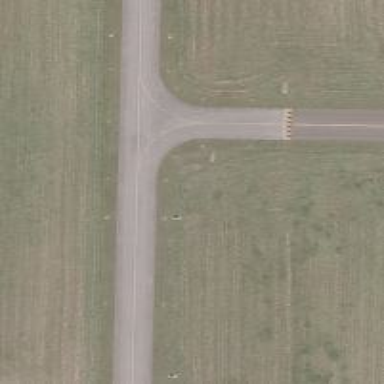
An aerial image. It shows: View of taxiway at the airport.